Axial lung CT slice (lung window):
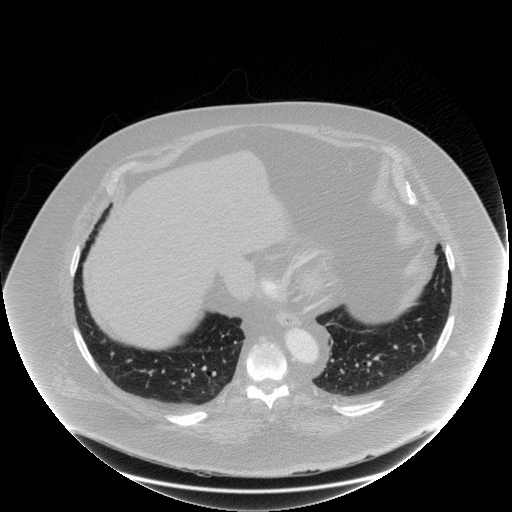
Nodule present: no